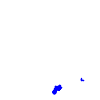
Particle: electron